Question: I got problem when playing with image, camera, and internal storage.
So I just about to change the code that I takes from google which has functionality to save image to sdcard. So I changed that code a little bit to this following codes...
'''
public class CameraUtility {
private String currentPhotoPath;
private String imageCategoryName;
private ActionBarActivity activity;
private static final int REQUEST_TAKE_PHOTO = 1;
public CameraUtility(String imageCategoryName, ActionBarActivity activity){
this.imageCategoryName = imageCategoryName;
this.activity = activity;
}
public String getCurrentPhotoPath(){
return currentPhotoPath;
}
public String getImageCategoryName(){
return imageCategoryName;
}
public File createImageFile() throws IOException{
// Create an image file name
String timeStamp = new SimpleDateFormat("yyyyMMdd_HHmmss").format(new Date());
String imageFileName = imageCategoryName + "_" + timeStamp + "_";
File localStorage = activity.getApplicationContext().getFilesDir();
/*
File storageDir = Environment.getExternalStoragePublicDirectory(
Environment.DIRECTORY_PICTURES);
File image = File.createTempFile(
imageFileName, // prefix
".jpg", // suffix
localStorage // directory
);
*/
File image = new File(localStorage, imageFileName.concat(".jpg"));
if(!image.exists()){
image.createNewFile();
}
else{
image.delete();
image.createNewFile();
}
Log.d("LOCAL_STORAGE", localStorage.getAbsolutePath());
// Save a file: path for use with ACTION_VIEW intents
currentPhotoPath = "file:" + image.getAbsolutePath();
return image;
}
public void dispatchTakePictureIntent() {
Intent takePictureIntent = new Intent(MediaStore.ACTION_IMAGE_CAPTURE);
// Ensure that there's a camera activity to handle the intent
if (takePictureIntent.resolveActivity(activity.getPackageManager()) != null) {
// Create the File where the photo should go
File photoFile = null;
try {
photoFile = createImageFile();
} catch (IOException ex) {
// Error occurred while creating the File
Toast.makeText(activity.getApplicationContext(),
"Error occurred while creating the File",
Toast.LENGTH_SHORT).show();
}
// Continue only if the File was successfully created
if (photoFile != null) {
Log.d("CAPTURED_AT", currentPhotoPath);
Toast.makeText(activity.getApplication().getApplicationContext(),
"Start Taking the Picture",
Toast.LENGTH_SHORT).show();
takePictureIntent.putExtra(MediaStore.EXTRA_OUTPUT,
Uri.fromFile(photoFile));
activity.startActivityForResult(takePictureIntent, REQUEST_TAKE_PHOTO);
}
else{
Toast.makeText(activity.getApplication().getApplicationContext(),
"File was not successfully created",
Toast.LENGTH_SHORT).show();
}
}
else{
Toast.makeText(activity.getApplication().getApplicationContext(),
"Activity package manager is null",
Toast.LENGTH_SHORT).show();
}
}
public void galleryAddPic() {
Intent mediaScanIntent = new Intent(Intent.ACTION_MEDIA_SCANNER_SCAN_FILE);
File f = new File(currentPhotoPath);
Uri contentUri = Uri.fromFile(f);
mediaScanIntent.setData(contentUri);
activity.sendBroadcast(mediaScanIntent);
}
}
'''
As you can see, on createImageFile() method, there is some block code which have commented out, that section makes my code do save the image into external storage (sdcard).
So I want to change that code so that the camera activity save the captured image to internal storage by change that code to this one :
'''
File image = new File(localStorage, imageFileName.concat(".jpg"));
if(!image.exists()){
image.createNewFile();
}
else{
image.delete();
image.createNewFile();
}
'''
But when I try to confirm the image capture, the camera activity does not closed, just like in this picture...

That "check" icon button does not take any action when being pressed.
So what was happened in here?
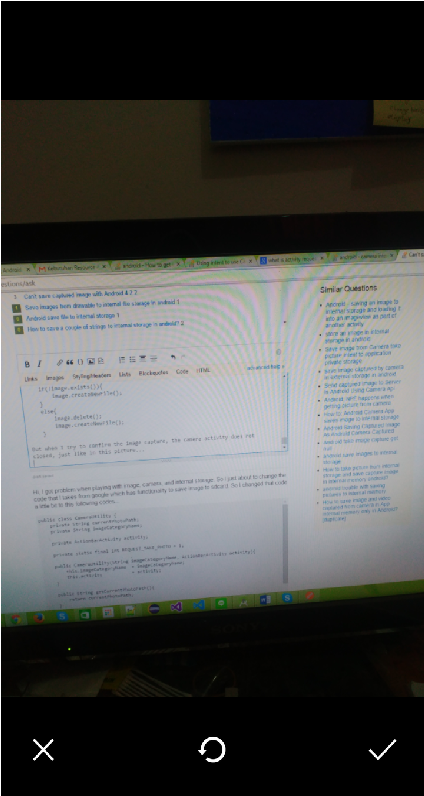
Answer: Actually 'getExternalStoragePublicDirectory'is not getting the sdcard, but the primary memory that is shared among apps. So you can change it back to 'getExternalStoragePublicDirectory'.
And also don't forget to change localStorage variable in commented code